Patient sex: F
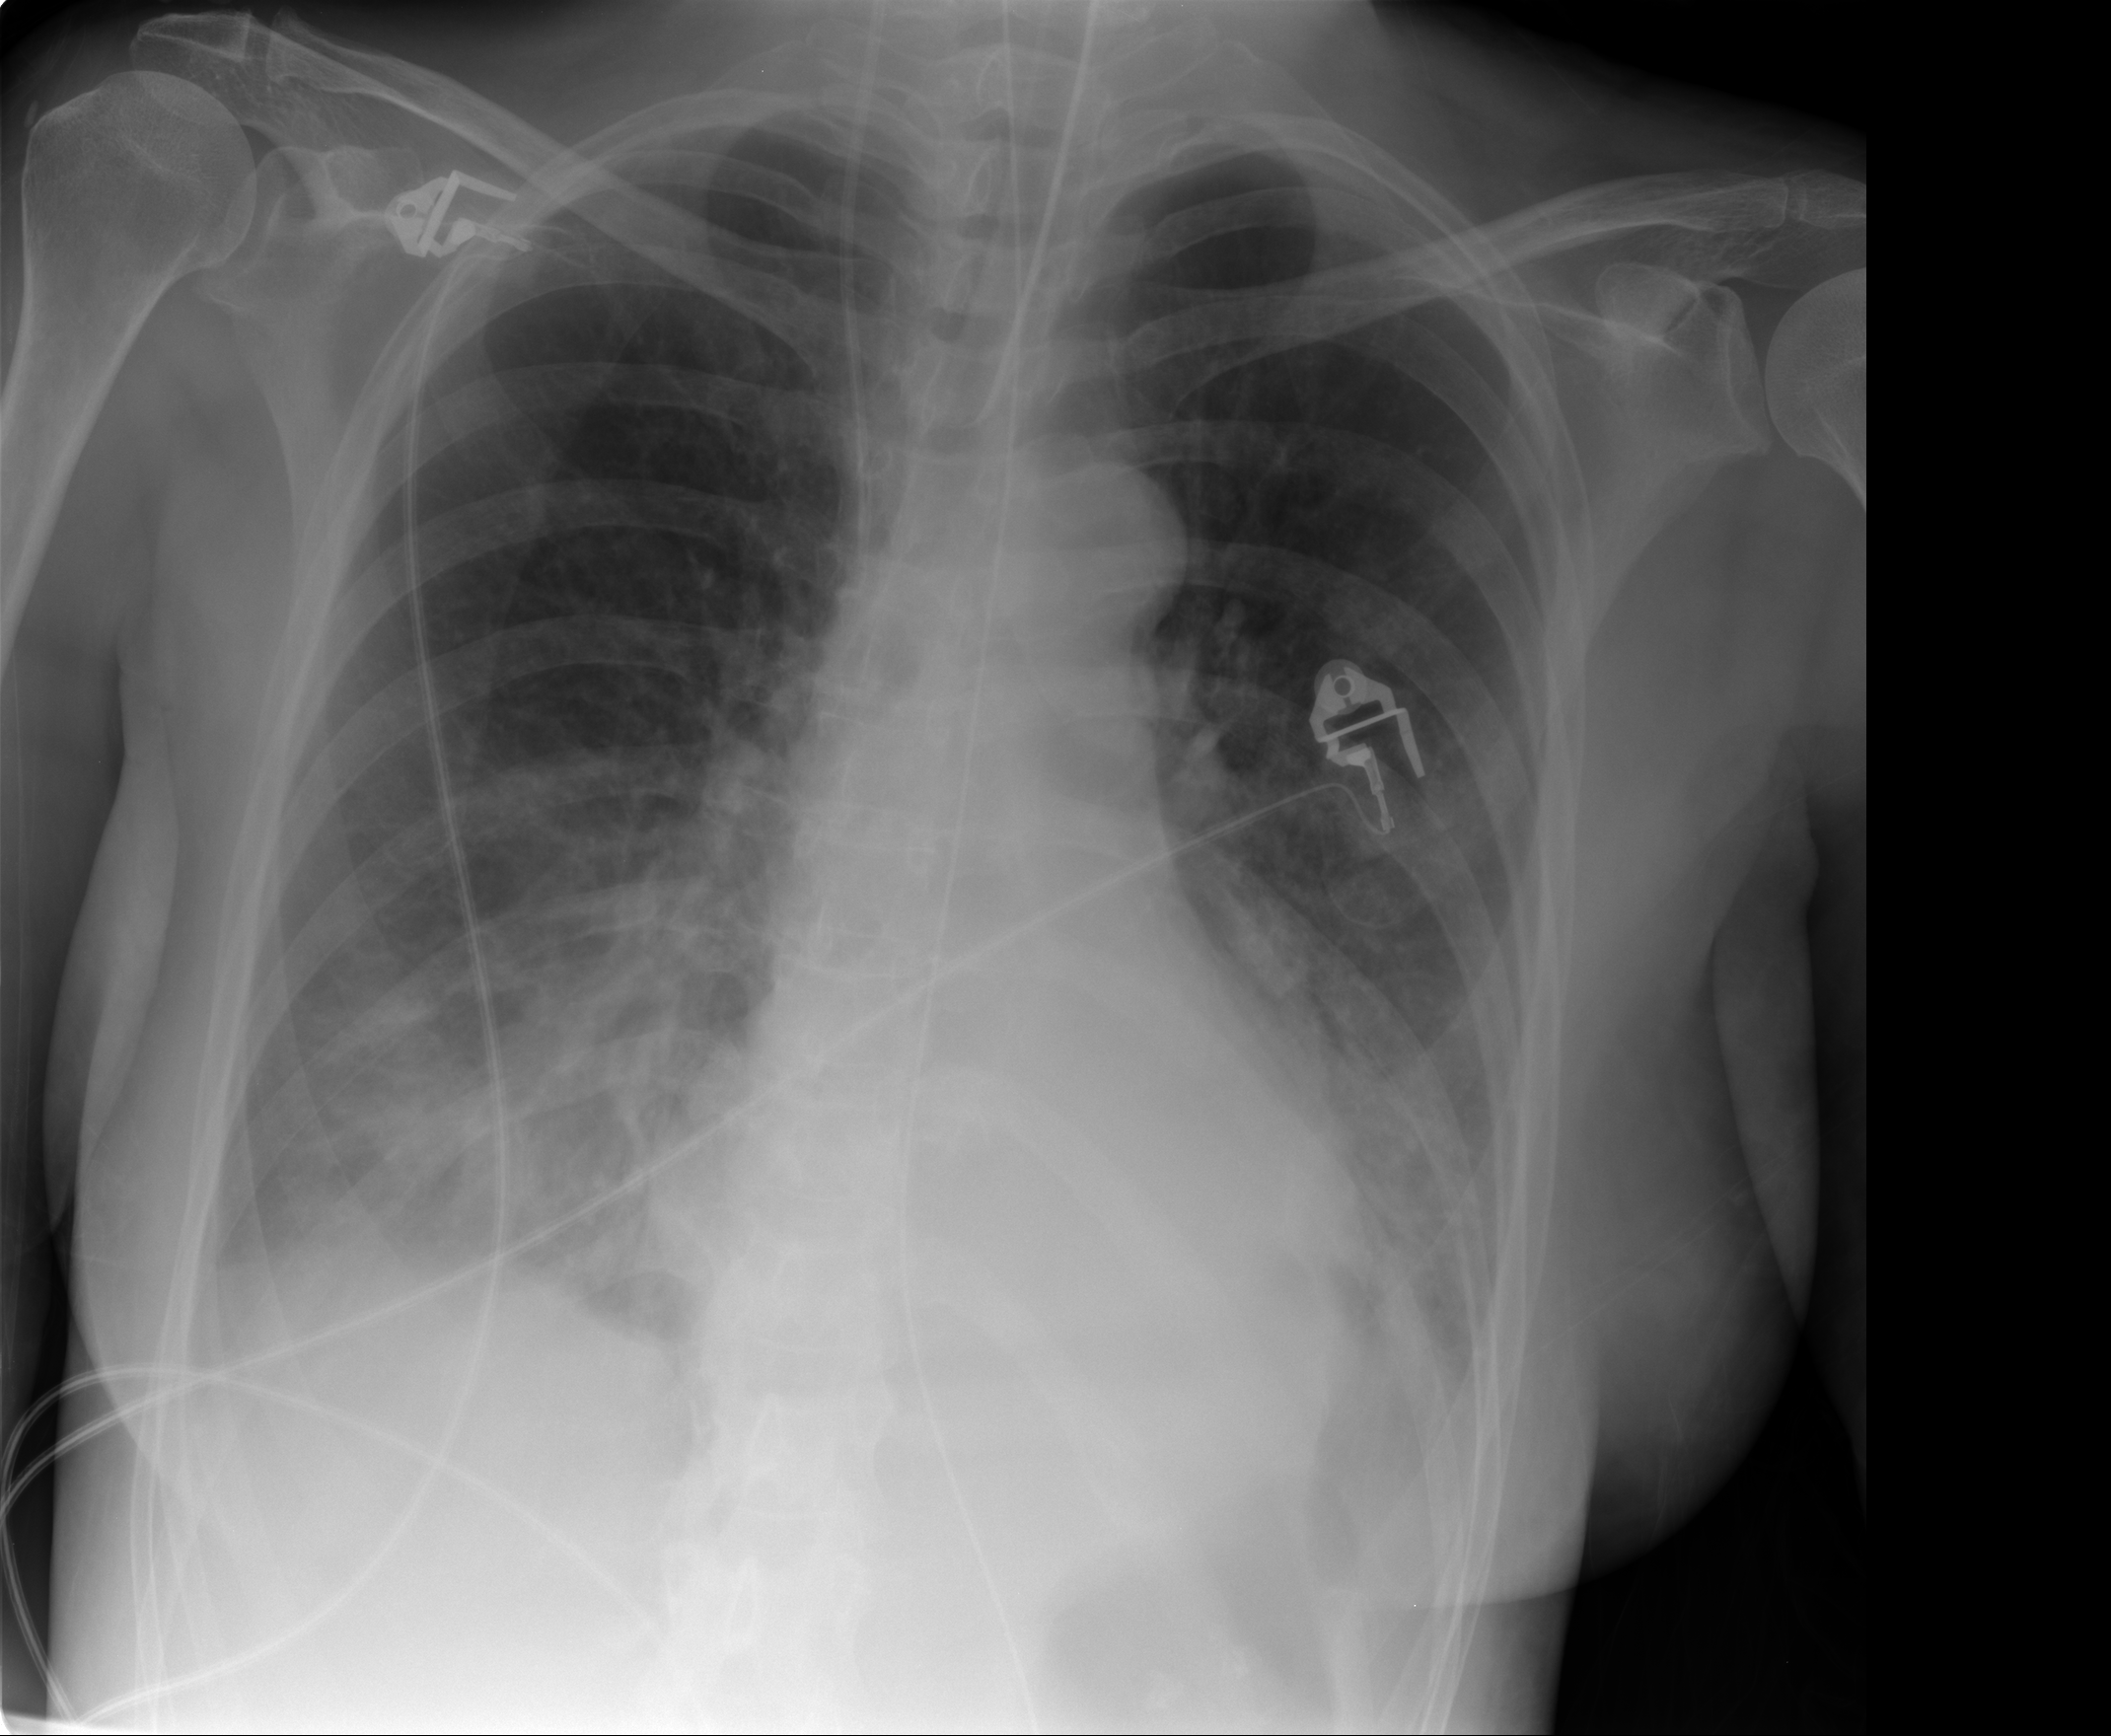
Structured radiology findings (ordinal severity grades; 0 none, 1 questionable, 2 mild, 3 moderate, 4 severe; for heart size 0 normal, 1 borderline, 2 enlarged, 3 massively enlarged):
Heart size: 0
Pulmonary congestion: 0
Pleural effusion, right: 0
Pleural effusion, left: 0
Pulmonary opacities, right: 3
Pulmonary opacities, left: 2
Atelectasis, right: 0
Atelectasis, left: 2